Question:
Hello all,
I'm using CKEditor in a rails application with the gem from <URL>, and would like to remove the image upload feature. The CKEditor documentation only tells you how to remove elements from a dialog.
I've tried creating a simple toolbar config like so.
'''
config.toolbar_mini = [
["Bold", "Italic", "Underline", "Strike", "Subscript", "Superscript"],
];
'''
The editor I get with this config is as seen in the picture. I need to get rid of the image button in the toolbar (towards the end on the right of the toolbar).
Has any of you been able to do this?
Thanks in advance for your help!
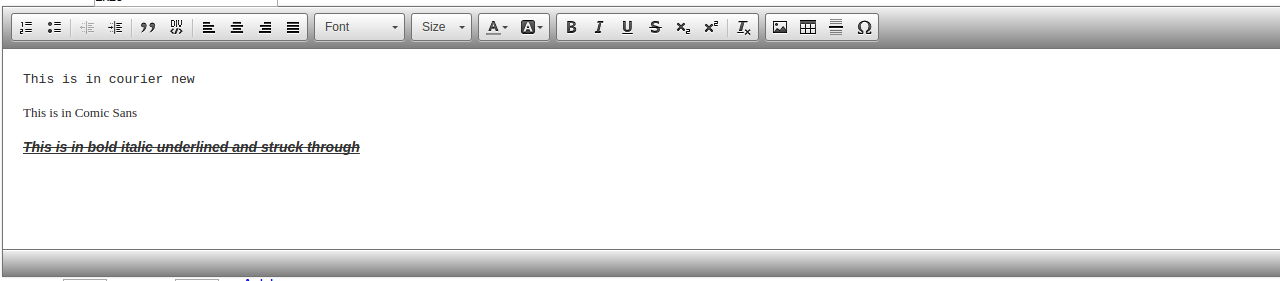
Answer: Put this code in app/assets/javascripts/ckeditor/config.js and comment out what you don't need in the config.toolbar array. It is important you paste the whole contents of the file in to override the default config and just change what you need. You've bene configuring a mini toolbar.
'''
CKEDITOR.editorConfig = function( config )
{
// Define changes to default configuration here. For example:
// config.language = 'fr';
// config.uiColor = '#AADC6E';
/* Filebrowser routes */
// The location of an external file browser, that should be launched when "Browse Server" button is pressed.
config.filebrowserBrowseUrl = "/ckeditor/attachment_files";
// The location of an external file browser, that should be launched when "Browse Server" button is pressed in the Flash dialog.
config.filebrowserFlashBrowseUrl = "/ckeditor/attachment_files";
// The location of a script that handles file uploads in the Flash dialog.
config.filebrowserFlashUploadUrl = "/ckeditor/attachment_files";
// The location of an external file browser, that should be launched when "Browse Server" button is pressed in the Link tab of Image dialog.
config.filebrowserImageBrowseLinkUrl = "/ckeditor/pictures";
// The location of an external file browser, that should be launched when "Browse Server" button is pressed in the Image dialog.
config.filebrowserImageBrowseUrl = "/ckeditor/pictures";
// The location of a script that handles file uploads in the Image dialog.
config.filebrowserImageUploadUrl = "/ckeditor/pictures";
// The location of a script that handles file uploads.
config.filebrowserUploadUrl = "/ckeditor/attachment_files";
config.allowedContent = true;
// Rails CSRF token
config.filebrowserParams = function(){
var csrf_token, csrf_param, meta,
metas = document.getElementsByTagName('meta'),
params = new Object();
for ( var i = 0 ; i < metas.length ; i++ ){
meta = metas[i];
switch(meta.name) {
case "csrf-token":
csrf_token = meta.content;
break;
case "csrf-param":
csrf_param = meta.content;
break;
default:
continue;
}
}
if (csrf_param !== undefined && csrf_token !== undefined) {
params[csrf_param] = csrf_token;
}
return params;
};
config.addQueryString = function( url, params ){
var queryString = [];
if ( !params ) {
return url;
} else {
for ( var i in params )
queryString.push( i + "=" + encodeURIComponent( params[ i ] ) );
}
return url + ( ( url.indexOf( "?" ) != -1 ) ? "&" : "?" ) + queryString.join( "&" );
};
// Integrate Rails CSRF token into file upload dialogs (link, image, attachment and flash)
CKEDITOR.on( 'dialogDefinition', function( ev ){
// Take the dialog name and its definition from the event data.
var dialogName = ev.data.name;
var dialogDefinition = ev.data.definition;
var content, upload;
if (CKEDITOR.tools.indexOf(['link', 'image', 'attachment', 'flash'], dialogName) > -1) {
content = (dialogDefinition.getContents('Upload') || dialogDefinition.getContents('upload'));
upload = (content == null ? null : content.get('upload'));
if (upload && upload.filebrowser && upload.filebrowser['params'] === undefined) {
upload.filebrowser['params'] = config.filebrowserParams();
upload.action = config.addQueryString(upload.action, upload.filebrowser['params']);
}
}
});
// Toolbar groups configuration.
config.toolbar = [
// { name: 'document', groups: [ 'mode', 'document', 'doctools' ], items: [ 'Source'] },
// { name: 'clipboard', groups: [ 'clipboard', 'undo' ], items: [ 'Cut', 'Copy', 'Paste', 'PasteText', 'PasteFromWord', '-', 'Undo', 'Redo' ] },
// { name: 'editing', groups: [ 'find', 'selection', 'spellchecker' ], items: [ 'Find', 'Replace', '-', 'SelectAll', '-', 'Scayt' ] },
// { name: 'forms', items: [ 'Form', 'Checkbox', 'Radio', 'TextField', 'Textarea', 'Select', 'Button', 'ImageButton', 'HiddenField' ] },
{ name: 'links', items: [ 'Link', 'Unlink', 'Anchor' ] },
{ name: 'insert', items: [ 'Image', 'Table', 'HorizontalRule', 'SpecialChar' ] },
{ name: 'paragraph', groups: [ 'list', 'indent', 'blocks', 'align', 'bidi' ], items: [ 'NumberedList', 'BulletedList', '-', 'Outdent', 'Indent', '-', 'Blockquote', 'CreateDiv', '-', 'JustifyLeft', 'JustifyCenter', 'JustifyRight', 'JustifyBlock' ] },
'/',
{ name: 'styles', items: [ 'Styles', 'Format', 'Font', 'FontSize' ] },
{ name: 'colors', items: [ 'TextColor', 'BGColor' ] },
{ name: 'basicstyles', groups: [ 'basicstyles', 'cleanup' ], items: [ 'Bold', 'Italic', 'Underline', 'Strike', 'Subscript', 'Superscript', '-', 'RemoveFormat' ] }
];
config.toolbar_mini = [
{ name: 'paragraph', groups: [ 'list', 'indent', 'blocks', 'align', 'bidi' ], items: [ 'NumberedList', 'BulletedList', '-', 'Outdent', 'Indent', '-', 'Blockquote', 'CreateDiv', '-', 'JustifyLeft', 'JustifyCenter', 'JustifyRight', 'JustifyBlock' ] },
{ name: 'styles', items: [ 'Font', 'FontSize' ] },
{ name: 'colors', items: [ 'TextColor', 'BGColor' ] },
{ name: 'basicstyles', groups: [ 'basicstyles', 'cleanup' ], items: [ 'Bold', 'Italic', 'Underline', 'Strike', 'Subscript', 'Superscript', '-', 'RemoveFormat' ] },
{ name: 'insert', items: [ 'Image', 'Table', 'HorizontalRule', 'SpecialChar' ] }
];
};
'''